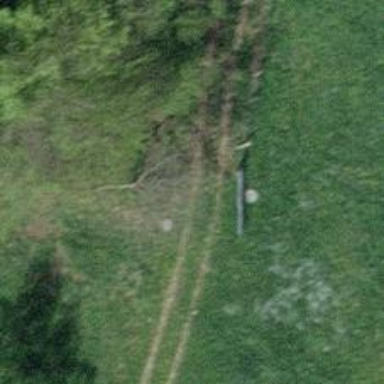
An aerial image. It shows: Track with grade 4 tracktype.